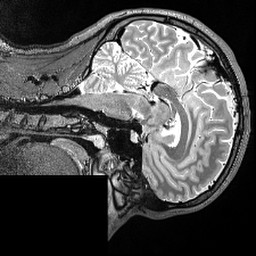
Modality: T2w
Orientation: sagittal
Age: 33
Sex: female